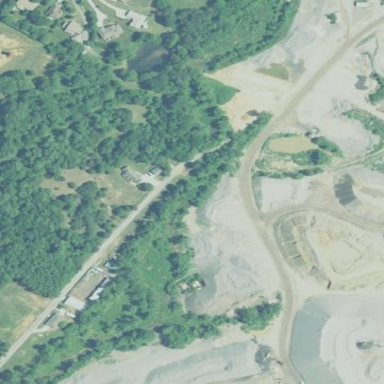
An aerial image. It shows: Quarry area marked as mine.